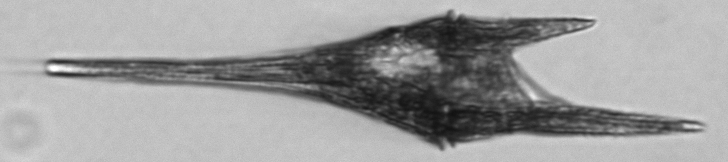
Label: Tripos_furca